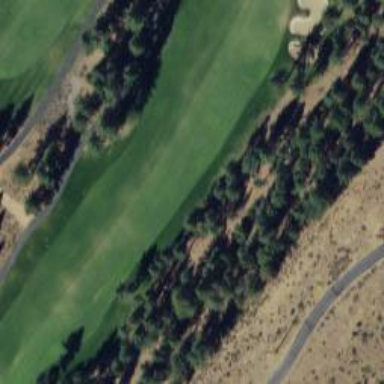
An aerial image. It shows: View of golf hole.